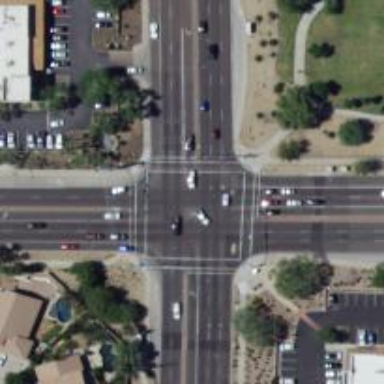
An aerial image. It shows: Crossing on the road.